Question: I'm currently creating a dashboard to display information obtained from Google Analytics via Chart.js. The goal is to allow the user to choose metrics, dates, and an interval to graph, and the dashboard will call to Google and update the graph upon clicking a button. The dashboard is being created in Visual Studio 2013 in an MVC Application. The dashboard currently looks like this:
The poorly-drawn box on the right is where I plan to put the button. The problem I'm having is creating the functionality for the button. I'm very very new to MVC, and I'm relatively certain that I've broken the logic, as I don't have a view. This app has basically become Controller to View. (This is what happens after dozens of MVC tutorials.
The Controller currently looks like so:
'''
public enum Metrics{users, newUsers, percentNewSessions, sessionsPerUser, sessions, bounces, bounceRate, sessionDuration, hits}
public enum Interval{Today, Yesterday, LastWeek, LastTwoWeeks, Daily, Weekly, Monthly, Yearly}
public class HomeController : Controller
{
public ActionResult Index()
{
string accountEmailAddress = "email@thing.com";
string keyPath = Server.MapPath("path");
var certificate = new X509Certificate2(keyPath, "blah", X509KeyStorageFlags.Exportable);//Creates certificate
var credentials = new ServiceAccountCredential(
new ServiceAccountCredential.Initializer(accountEmailAddress)
{
Scopes = new[] { AnalyticsService.Scope.AnalyticsReadonly }
}.FromCertificate(certificate));//Creates credentials ot GA server
AnalyticsService service = new AnalyticsService(new BaseClientService.Initializer()
{
HttpClientInitializer = credentials,
ApplicationName = "Dash"
});//Starts the service up.
string profileId = "ga:59346790";
string startDate = "2012-06-07";
string endDate = "2015-02-17";
string timing = "Yearly";
string metrics = "ga:users";
string[] dates = DateList(startDate, endDate, timing);
List<string> ColumnName = new List<string>();
List<double> values = new List<double>();
if (timing.Equals("Daily"))
{
for (int i = 0; i < dates.Length - 1; i++)
{
DataResource.GaResource.GetRequest request = service.Data.Ga.Get(profileId, dates[i], dates[i], metrics);
GaData data = request.Execute();
ColumnName.Add(DateLabel(dates[i]));
if (data.Rows == null)
{
values.Add(0);
}
else
{
foreach (var row in data.Rows)
{
foreach (var item in row)
{
values.Add(Convert.ToDouble(item));
}
}
}
}
}
else
{
for (int i = 0; i < dates.Length - 2; i+=2)
{
DataResource.GaResource.GetRequest request = service.Data.Ga.Get(profileId, dates[i], dates[i + 1], metrics);
GaData data = request.Execute();
ColumnName.Add(DateLabel(dates[i]));
if (data.Rows == null)
{
values.Add(0);
}
else
{
foreach (var row in data.Rows)
{
foreach (var item in row)
{
values.Add(Convert.ToDouble(item));
}
}
}
}
}
List<Metrics> metricList = Enum.GetValues(typeof(Metrics)).Cast<Metrics>().ToList();
List<Interval> intervalList = Enum.GetValues(typeof(Interval)).Cast<Interval>().ToList();
ViewBag.Metrics = new SelectList(metricList);
ViewBag.Intervals = new SelectList(intervalList);
values.OrderByDescending(m => values.Min());
ViewBag.ColumnName = ColumnName.ToArray();
ViewBag.Values = values.ToArray();
int[] test = { 3, 5, 6, 7, 3, 8, 9 };
ViewBag.intArray = test;
string[] testLabel = { "This", "Is", "A", "Test", "You", "Got", "It?" };
ViewBag.strArray = testLabel;
return View();
}
private static string DateLabel(string date){ ....code}
private static string[] DateList(string startDate, string endDate, string timing){...code}
}
'''
This is my view:
@{
ViewBag.Title = "Home Page";
'''
double[] result = ViewBag.Values;
string[] labels = ViewBag.ColumnName;
string test = "";
string label = "";
for(int i =0; i<= result.Length - 1; ++i)
{
if(i==0)
{
test = test + result[i].ToString();
}
else
{
test = test + "," + result[i].ToString();
}
}
for (int i = 0; i <= labels.Length - 1; ++i)
{
if (i == 0)
{
label = label + labels[i].ToString();
}
else
{
label = label + "," + labels[i].ToString();
}
}
}
<label for="myChart">
Google Analytics<br />
<canvas id="myChart" width="800" height="400"></canvas>
</label>
<div>
<label for="Metrics">
Metrics <br />
@Html.DropDownList("Metrics", (SelectList)ViewBag.Metrics, new { @class = "form-control" })
</label>
<label for="Intervals">
Interval<br />
@Html.DropDownList("Intervals", (SelectList)ViewBag.Intervals, new { @class = "form-control" })
</label>
<label for="StartDate">
Start Date<br />
@Html.TextBox("StartDate")
</label>
<label for="EndDate">
End Date<br />
@Html.TextBox("EndDate")
</label>
</div>
<script>
var result = "@test";
var resultsArray = result.split(',');
var newLabels = "@label";
var labelsArray = newLabels.split(',');
var context = $("#myChart").get(0).getContext("2d");
var data = {
labels: labelsArray,
datasets: [{
label: "My First dataset",
fillColor: "rgba(220,220,220,0,2)",
strokeColor: "rgba(220,220,220,1)",
pointColor: "rgba(220,220,220,1)",
pointStrokeColor: "#fff",
pointHighlightFill: "#fff",
pointHighlightStroke: "rgba(220,220,220,1)",
data: resultsArray
}]
}
var options = {
///Boolean - Whether grid lines are shown across the chart
scaleShowGridLines: true,
//String - Colour of the grid lines
scaleGridLineColor: "rgba(0,0,0,.05)",
//Number - Width of the grid lines
scaleGridLineWidth: 1,
//Boolean - Whether the line is curved between points
bezierCurve: true,
//Number - Tension of the bezier curve between points
bezierCurveTension: 0.4,
//Boolean - Whether to show a dot for each point
pointDot: true,
//Number - Radius of each point dot in pixels
pointDotRadius: 4,
//Number - Pixel width of point dot stroke
pointDotStrokeWidth: 1,
//Number - amount extra to add to the radius to cater for hit detection outside the drawn point
pointHitDetectionRadius: 20,
//Boolean - Whether to show a stroke for datasets
datasetStroke: true,
//Number - Pixel width of dataset stroke
datasetStrokeWidth: 2,
//Boolean - Whether to fill the dataset with a colour
datasetFill: true,
}
var myLineChart = new Chart(context).Line(data, options)
$(document).ready(function () {
$('#StartDate').datepicker();
$('#EndDate').datepicker();
});
</script>
'''
If someone could show me how, with my current code, I could accomplish creating a button to live refresh the dashboard that would be great, although the code is kind of FUBAR as far as MVC standards go. I'm willing to accept gentle(or not so) nudges int he right direction.
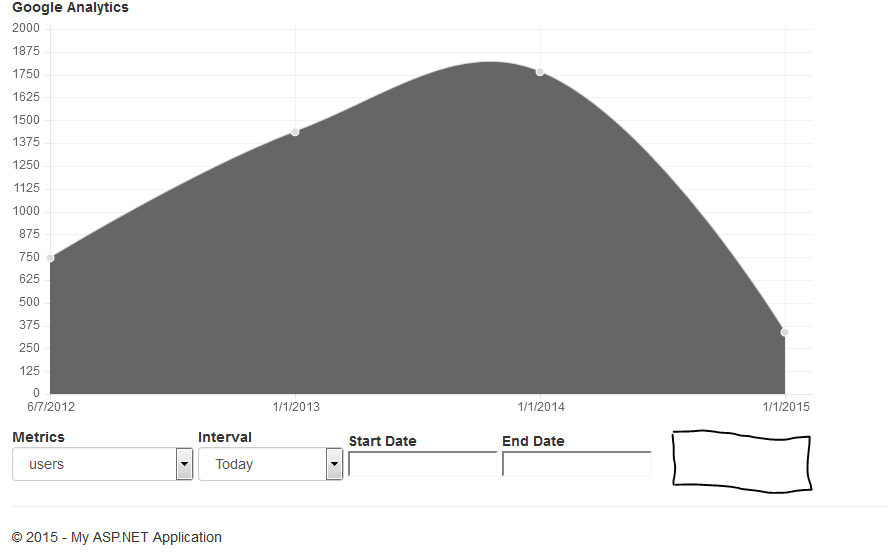
Answer: Don't populate the chart data in your Controller's Index method or draw it when your view loads. Create a separate method (maybe even look at WebAPI for this) that only returns JSON data that you'll use to populate the chart. Call that method and refresh the chart in your button click. The JavaScript for populating the chart should also be in a separate file and not included within the text of your View. The chart will refresh without having to reload the entire page.
Google for 'AJAX' if you want to know more about how this is done.
I would also consider using <URL> so that you don't need the button and the server can send new data to the chart as it becomes available, but that's probably an advanced technique.